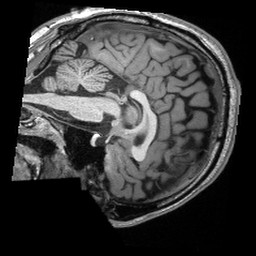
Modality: T1w
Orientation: sagittal
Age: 27
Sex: male
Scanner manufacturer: siemens
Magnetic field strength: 3 T
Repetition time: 2.3 s
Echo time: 0.00308 s